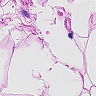
Metastatic tissue present: no